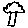
Label: tree